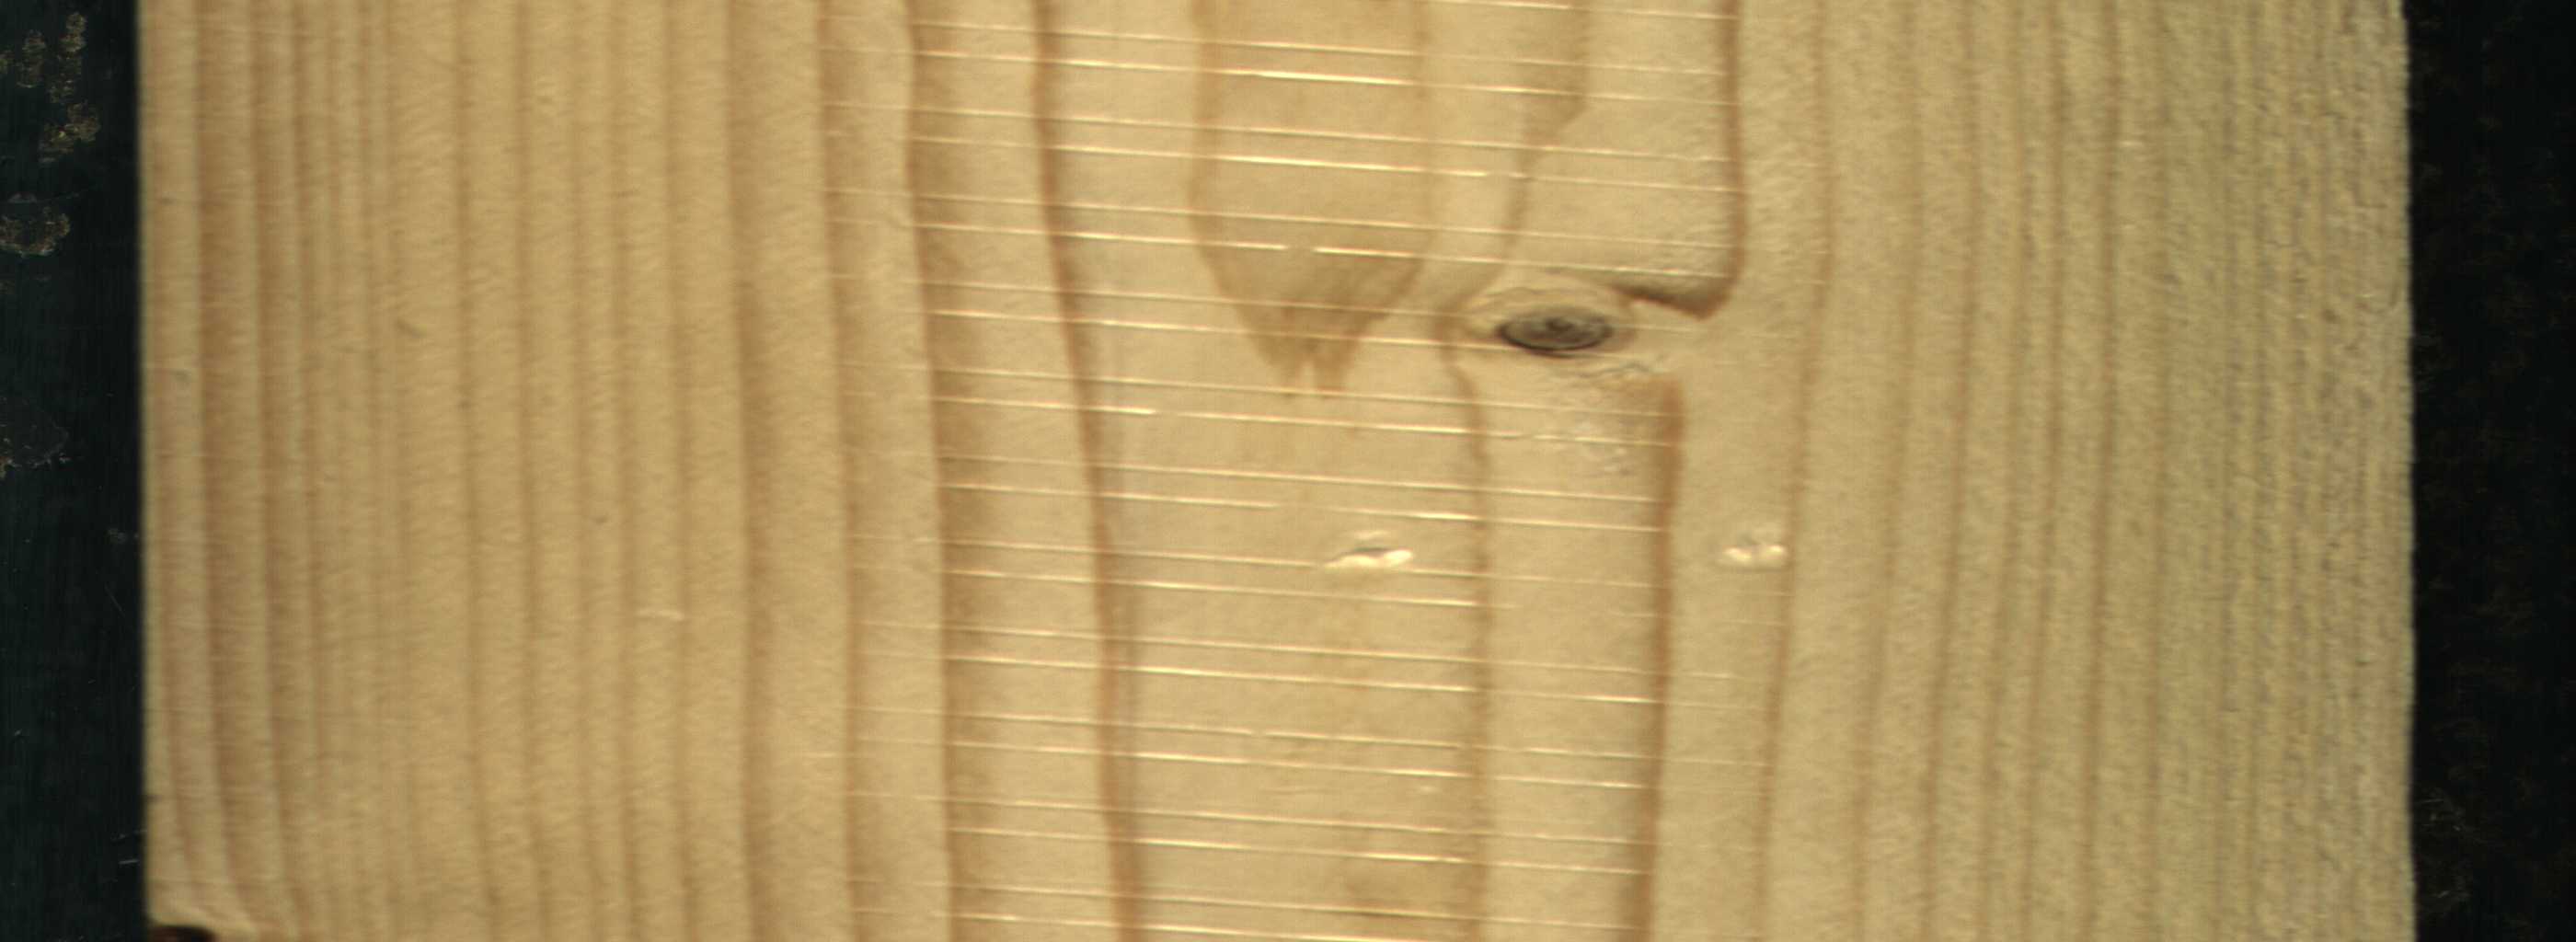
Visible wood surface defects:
Knot_missing
Live_Knot